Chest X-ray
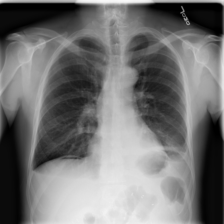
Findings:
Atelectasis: positive
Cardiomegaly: negative
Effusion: positive
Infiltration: positive
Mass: negative
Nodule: negative
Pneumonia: negative
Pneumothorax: negative
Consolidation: negative
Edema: negative
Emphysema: negative
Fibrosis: negative
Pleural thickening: negative
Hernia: negative